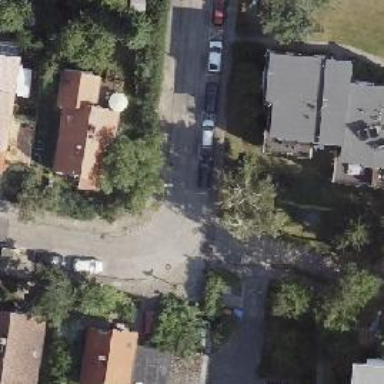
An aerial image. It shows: Living street with concrete surface.